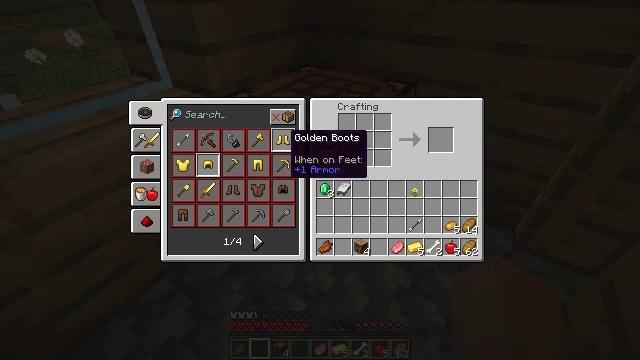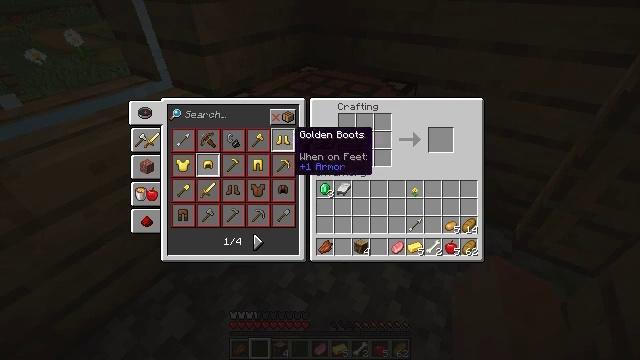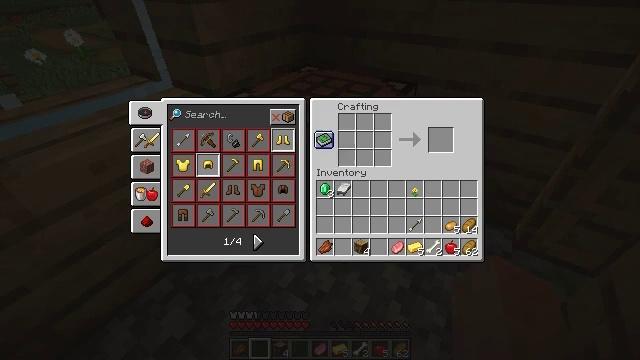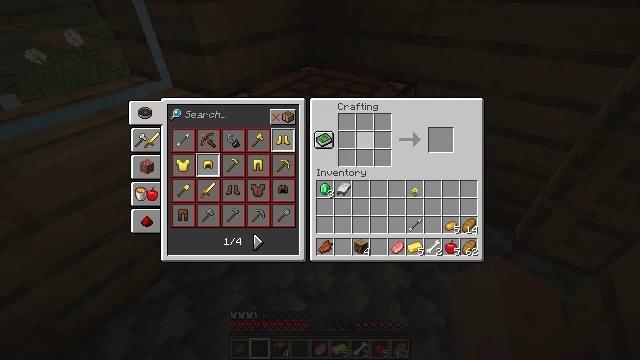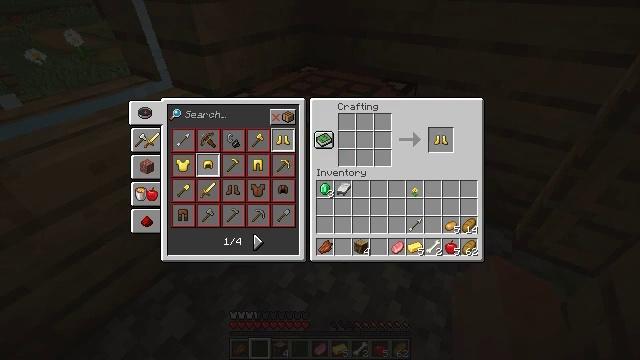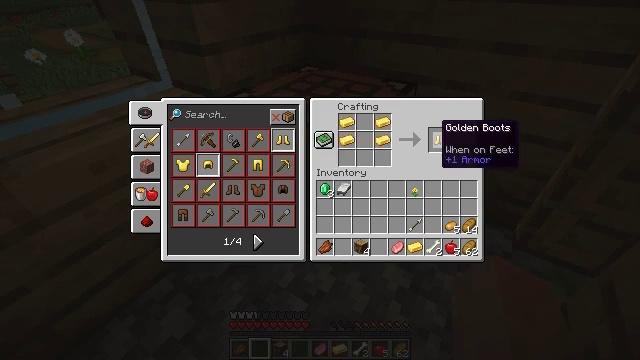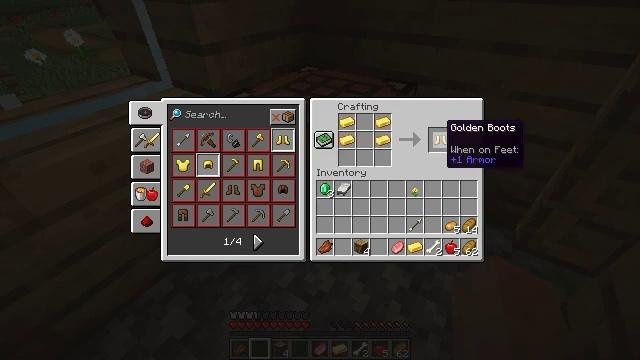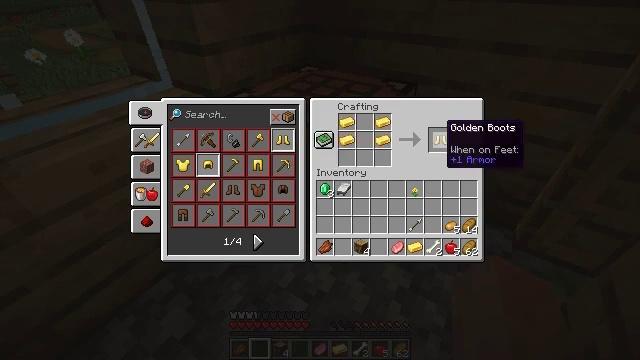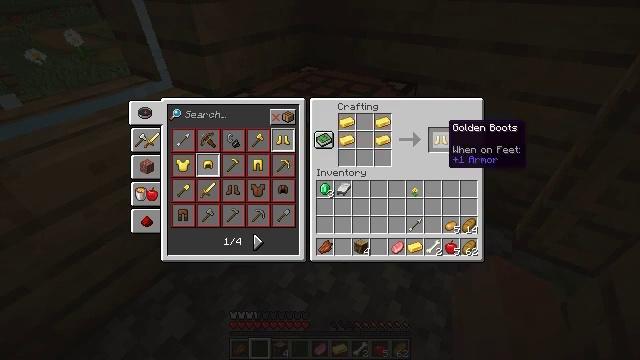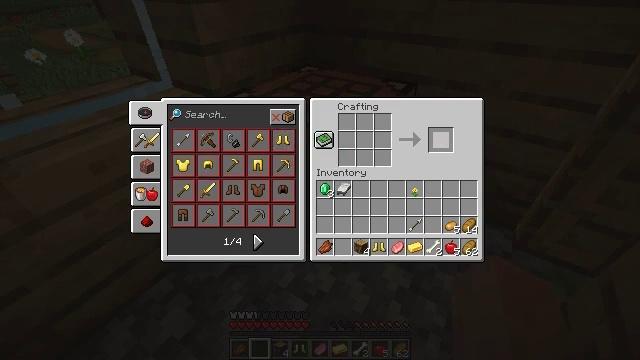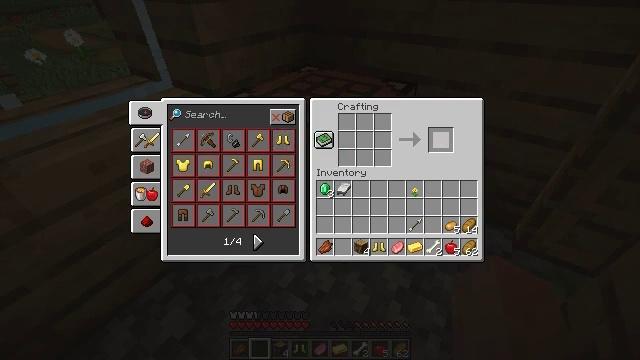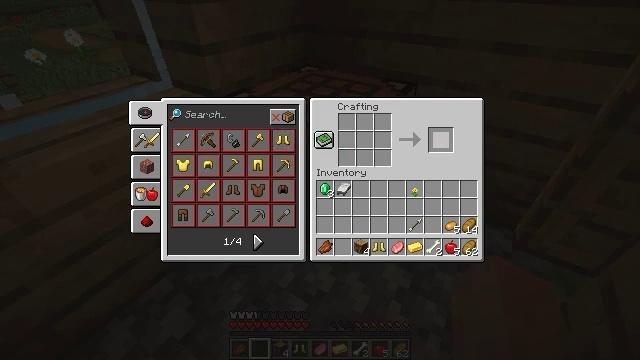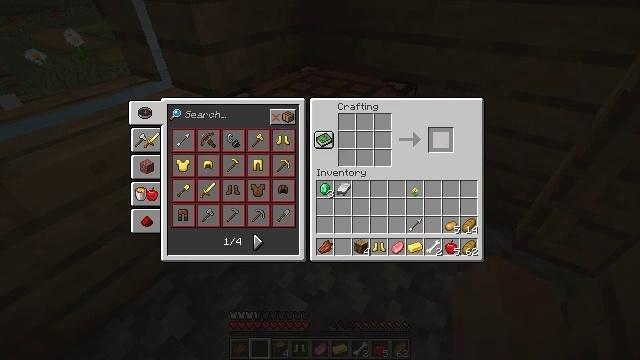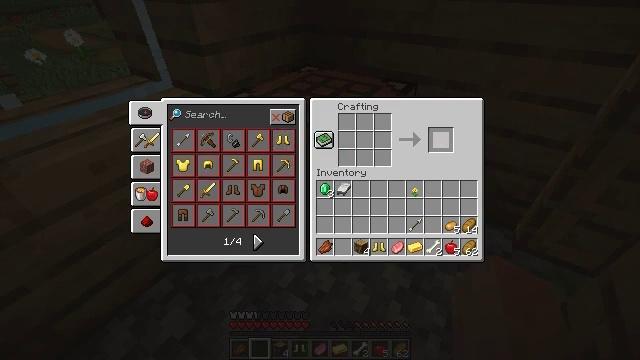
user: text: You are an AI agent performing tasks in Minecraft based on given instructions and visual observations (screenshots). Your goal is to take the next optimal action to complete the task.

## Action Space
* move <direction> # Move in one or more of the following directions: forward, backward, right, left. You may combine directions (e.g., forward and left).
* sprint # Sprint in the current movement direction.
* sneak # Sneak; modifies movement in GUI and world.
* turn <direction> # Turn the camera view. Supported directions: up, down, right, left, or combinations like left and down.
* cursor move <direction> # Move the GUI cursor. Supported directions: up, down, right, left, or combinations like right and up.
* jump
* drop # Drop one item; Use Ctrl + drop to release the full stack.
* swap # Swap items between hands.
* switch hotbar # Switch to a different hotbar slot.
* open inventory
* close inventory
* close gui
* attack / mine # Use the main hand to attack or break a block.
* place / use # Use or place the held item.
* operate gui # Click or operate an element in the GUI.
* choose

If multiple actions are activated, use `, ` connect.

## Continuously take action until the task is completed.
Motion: motion action
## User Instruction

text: Get golden boots from the crafting table.
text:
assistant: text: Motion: no_op
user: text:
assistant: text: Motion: cursor move right
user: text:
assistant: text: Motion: cursor move right
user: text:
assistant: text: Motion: sneak, cursor move right
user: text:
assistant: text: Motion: sneak, cursor move right
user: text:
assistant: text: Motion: sneak
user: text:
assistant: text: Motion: sneak
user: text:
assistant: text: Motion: sneak
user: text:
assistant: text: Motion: sneak, operate gui
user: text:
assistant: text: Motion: sneak, operate gui
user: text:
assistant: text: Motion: sneak, operate gui
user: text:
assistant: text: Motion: sneak
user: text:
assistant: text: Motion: sneak
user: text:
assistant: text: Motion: no_op